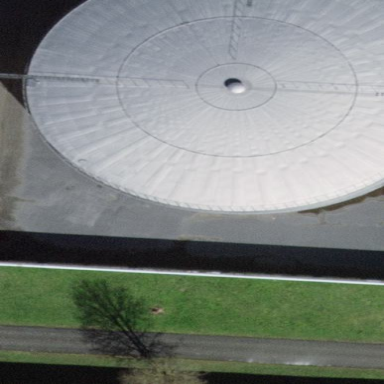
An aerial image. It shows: Storage tank which is man-made.